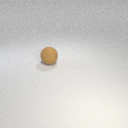
large brown rubber sphere